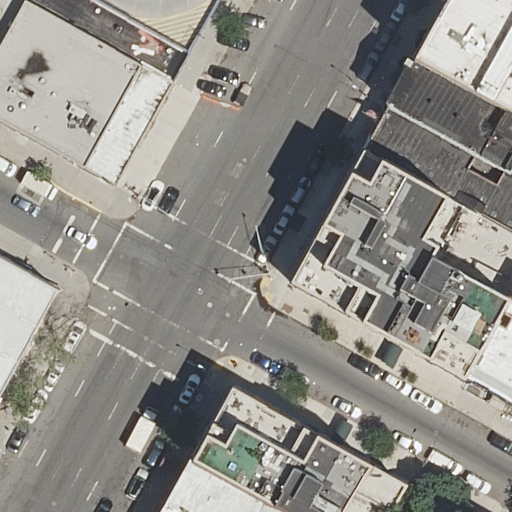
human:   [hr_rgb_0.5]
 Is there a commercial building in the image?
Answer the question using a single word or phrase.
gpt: no

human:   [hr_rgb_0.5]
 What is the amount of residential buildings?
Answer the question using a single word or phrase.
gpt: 11

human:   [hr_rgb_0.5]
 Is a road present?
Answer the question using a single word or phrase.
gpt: yes

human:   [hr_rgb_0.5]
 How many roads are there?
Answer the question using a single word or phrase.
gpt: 4

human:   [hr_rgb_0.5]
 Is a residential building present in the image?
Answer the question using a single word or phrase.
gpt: yes

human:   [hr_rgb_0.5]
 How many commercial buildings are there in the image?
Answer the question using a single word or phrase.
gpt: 0

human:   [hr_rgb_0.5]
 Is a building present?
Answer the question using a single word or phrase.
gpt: yes

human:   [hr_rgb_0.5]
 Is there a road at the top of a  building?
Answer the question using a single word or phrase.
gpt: yes

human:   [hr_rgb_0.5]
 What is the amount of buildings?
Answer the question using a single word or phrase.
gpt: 12

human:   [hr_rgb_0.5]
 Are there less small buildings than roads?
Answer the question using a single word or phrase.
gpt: yes

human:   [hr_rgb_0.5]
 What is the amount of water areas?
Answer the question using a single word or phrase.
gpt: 0

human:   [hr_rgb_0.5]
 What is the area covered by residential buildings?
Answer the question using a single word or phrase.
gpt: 3003m2

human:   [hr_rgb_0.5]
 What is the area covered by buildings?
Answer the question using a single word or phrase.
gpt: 3162m2

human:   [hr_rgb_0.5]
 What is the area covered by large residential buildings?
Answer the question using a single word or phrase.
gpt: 1284m2

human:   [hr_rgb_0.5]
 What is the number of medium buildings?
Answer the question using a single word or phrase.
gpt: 7

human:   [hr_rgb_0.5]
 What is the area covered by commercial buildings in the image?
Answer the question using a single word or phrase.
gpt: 0m2

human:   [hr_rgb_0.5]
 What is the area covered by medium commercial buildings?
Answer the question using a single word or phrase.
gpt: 0m2

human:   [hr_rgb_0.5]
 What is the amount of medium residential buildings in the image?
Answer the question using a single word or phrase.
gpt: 6

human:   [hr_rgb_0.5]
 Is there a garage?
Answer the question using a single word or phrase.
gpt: no

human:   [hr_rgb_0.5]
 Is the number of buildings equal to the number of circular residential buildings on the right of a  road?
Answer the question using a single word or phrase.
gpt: no

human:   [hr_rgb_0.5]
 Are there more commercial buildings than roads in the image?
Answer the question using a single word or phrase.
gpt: no

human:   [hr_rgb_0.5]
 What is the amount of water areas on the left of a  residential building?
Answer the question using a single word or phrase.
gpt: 0

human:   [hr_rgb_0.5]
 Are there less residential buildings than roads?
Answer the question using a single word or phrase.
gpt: no

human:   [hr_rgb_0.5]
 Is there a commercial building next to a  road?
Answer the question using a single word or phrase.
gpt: no

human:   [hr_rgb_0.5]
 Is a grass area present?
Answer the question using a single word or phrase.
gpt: no

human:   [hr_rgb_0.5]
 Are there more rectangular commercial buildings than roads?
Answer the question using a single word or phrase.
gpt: no

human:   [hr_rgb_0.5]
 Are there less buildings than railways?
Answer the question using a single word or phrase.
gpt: no

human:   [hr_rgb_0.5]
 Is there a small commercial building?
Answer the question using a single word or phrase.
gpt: no

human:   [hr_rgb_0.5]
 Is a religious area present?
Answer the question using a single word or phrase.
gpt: no

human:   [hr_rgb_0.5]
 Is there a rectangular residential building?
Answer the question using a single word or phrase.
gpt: yes

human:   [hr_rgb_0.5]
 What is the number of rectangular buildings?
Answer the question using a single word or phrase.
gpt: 9

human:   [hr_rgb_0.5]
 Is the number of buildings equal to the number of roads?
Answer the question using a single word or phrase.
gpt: no

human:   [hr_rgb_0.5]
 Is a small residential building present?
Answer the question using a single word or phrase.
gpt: yes

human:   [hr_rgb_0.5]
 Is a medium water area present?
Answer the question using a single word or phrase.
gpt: no

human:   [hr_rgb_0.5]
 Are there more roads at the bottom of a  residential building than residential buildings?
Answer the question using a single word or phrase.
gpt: no

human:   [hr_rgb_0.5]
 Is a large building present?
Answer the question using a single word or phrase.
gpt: yes

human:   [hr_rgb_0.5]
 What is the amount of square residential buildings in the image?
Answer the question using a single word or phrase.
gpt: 0

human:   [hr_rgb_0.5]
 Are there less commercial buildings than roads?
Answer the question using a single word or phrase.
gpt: yes

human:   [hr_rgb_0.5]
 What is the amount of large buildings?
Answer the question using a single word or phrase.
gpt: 2

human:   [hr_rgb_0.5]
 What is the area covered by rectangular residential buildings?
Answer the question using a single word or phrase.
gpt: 1595m2

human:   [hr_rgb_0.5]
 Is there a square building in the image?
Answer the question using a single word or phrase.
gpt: no

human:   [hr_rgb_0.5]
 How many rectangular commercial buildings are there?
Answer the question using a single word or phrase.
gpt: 0

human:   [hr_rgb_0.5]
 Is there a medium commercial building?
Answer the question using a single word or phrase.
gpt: no

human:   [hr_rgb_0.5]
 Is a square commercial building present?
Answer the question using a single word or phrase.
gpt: no

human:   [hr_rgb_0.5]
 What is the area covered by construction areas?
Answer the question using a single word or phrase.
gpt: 0m2

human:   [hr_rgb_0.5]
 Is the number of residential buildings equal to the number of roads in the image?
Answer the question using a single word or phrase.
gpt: no

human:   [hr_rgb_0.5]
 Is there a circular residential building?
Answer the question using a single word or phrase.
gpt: no

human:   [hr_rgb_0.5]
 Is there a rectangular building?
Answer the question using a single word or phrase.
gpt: yes

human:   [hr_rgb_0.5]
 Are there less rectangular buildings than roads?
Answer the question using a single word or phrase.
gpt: no

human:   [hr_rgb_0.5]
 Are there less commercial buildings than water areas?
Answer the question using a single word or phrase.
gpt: no

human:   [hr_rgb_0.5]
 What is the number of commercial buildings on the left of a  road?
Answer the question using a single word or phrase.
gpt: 0

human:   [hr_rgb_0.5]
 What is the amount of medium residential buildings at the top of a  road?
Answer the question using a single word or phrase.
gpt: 3

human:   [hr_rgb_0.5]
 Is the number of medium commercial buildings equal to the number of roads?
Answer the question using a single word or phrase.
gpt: no

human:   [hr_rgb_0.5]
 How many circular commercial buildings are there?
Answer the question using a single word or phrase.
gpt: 0

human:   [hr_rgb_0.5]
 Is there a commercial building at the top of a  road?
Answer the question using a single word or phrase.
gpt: no

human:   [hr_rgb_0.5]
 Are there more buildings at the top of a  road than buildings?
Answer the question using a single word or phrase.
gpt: no

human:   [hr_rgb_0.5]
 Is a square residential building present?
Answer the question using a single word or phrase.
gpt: no

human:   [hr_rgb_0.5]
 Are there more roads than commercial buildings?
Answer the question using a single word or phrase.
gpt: yes

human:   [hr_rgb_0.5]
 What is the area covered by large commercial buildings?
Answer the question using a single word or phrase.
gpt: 0m2

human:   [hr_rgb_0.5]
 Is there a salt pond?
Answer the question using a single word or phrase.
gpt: no

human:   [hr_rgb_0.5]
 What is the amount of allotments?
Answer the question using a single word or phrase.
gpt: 0

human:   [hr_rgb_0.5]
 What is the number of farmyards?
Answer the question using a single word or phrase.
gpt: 0

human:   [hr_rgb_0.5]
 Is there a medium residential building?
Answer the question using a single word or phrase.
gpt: yes

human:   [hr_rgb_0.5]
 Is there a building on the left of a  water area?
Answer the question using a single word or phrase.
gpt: no